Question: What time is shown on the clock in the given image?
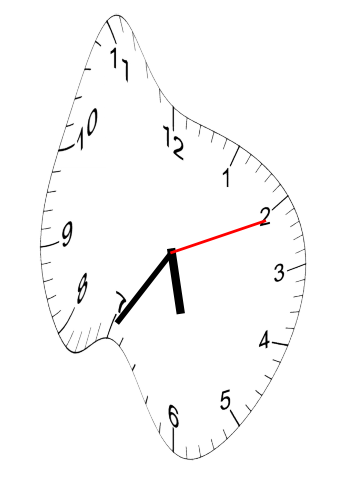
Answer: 05:35:11